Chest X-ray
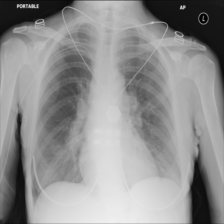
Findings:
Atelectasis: negative
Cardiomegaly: negative
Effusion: negative
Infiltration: negative
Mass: negative
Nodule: negative
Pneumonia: negative
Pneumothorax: negative
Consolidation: negative
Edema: negative
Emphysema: negative
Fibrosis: negative
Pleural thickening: negative
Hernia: negative